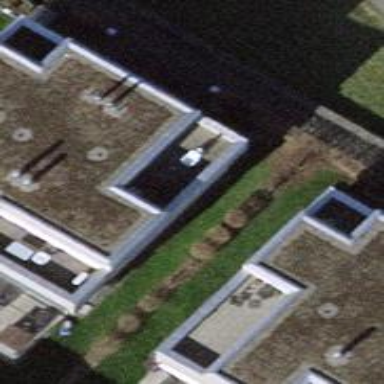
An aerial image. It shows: Terrace building.